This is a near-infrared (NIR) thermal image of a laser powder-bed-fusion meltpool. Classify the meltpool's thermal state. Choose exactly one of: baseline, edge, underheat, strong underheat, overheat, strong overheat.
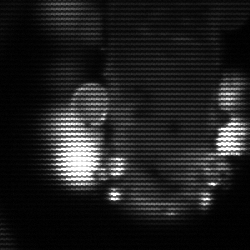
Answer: strong underheat